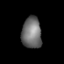
Tissue: prostate
Cell type: Fibroblasts
Senescence score: 0.7819
Nuclear area (px): 611
Mean DAPI intensity: 110.07